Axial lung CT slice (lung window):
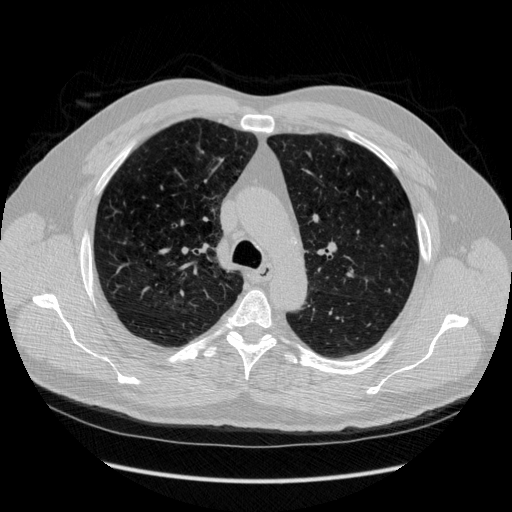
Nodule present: no